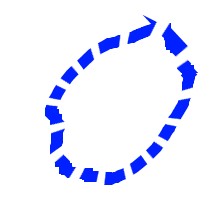
Shape: circle